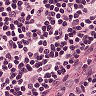
Metastatic tissue present: no